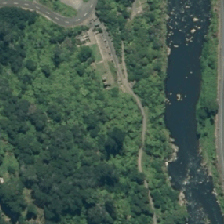
Land cover: broadleaved_indigenous_hardwood